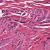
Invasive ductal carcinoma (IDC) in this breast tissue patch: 0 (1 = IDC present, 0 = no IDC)